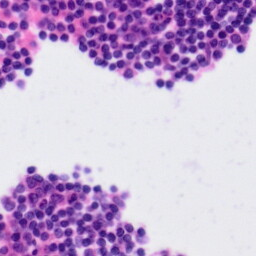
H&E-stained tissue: Tonsil